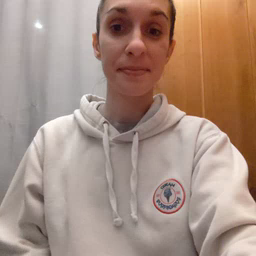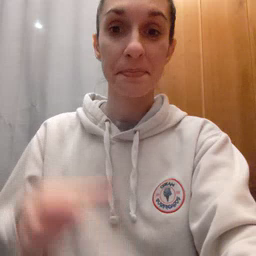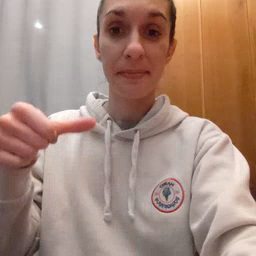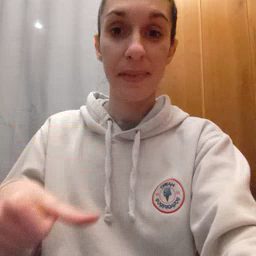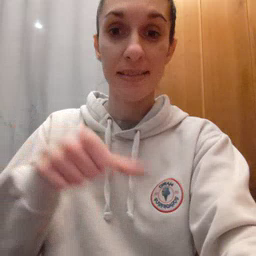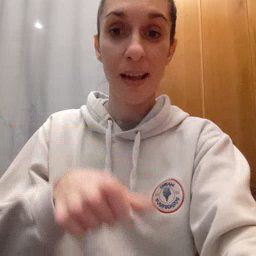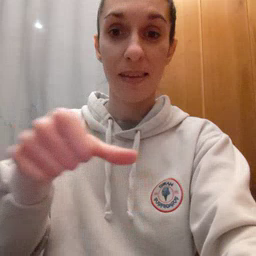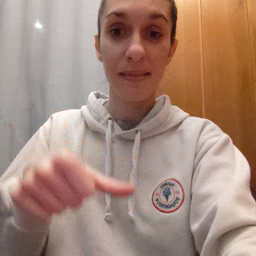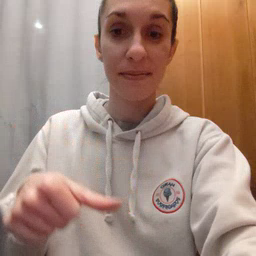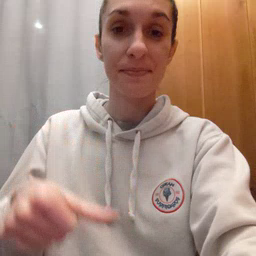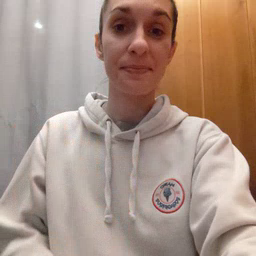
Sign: puzzle